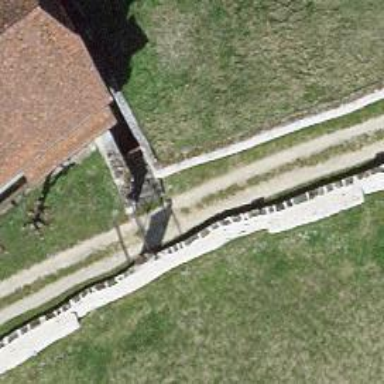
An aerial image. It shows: Retaining wall.